Question: Attempting to cutover our EF4 solution to EF CTP5, and ran into a problem.
Here's the relevant portion of the model:

The pertinent relationship:
- A single has
- A single has a
Now, i want to perform the following query:
- Get all Counties in the system, and include all the Cities, and all the State's for those Cities.
In EF4, i would do this:
'''
var query = ctx.Counties.Include("Cities.State");
'''
In EF CTP5, we have a strongly typed Include, which takes an 'Expression<Func<TModel,TProperty>>'.
I can get all the Cities for the County no problem:
'''
var query = ctx.Counties.Include(x => x.Cities);
'''
But how can i get the for those Cities too?
I am using pure POCO's, so 'County.Cities' is an 'ICollection<City>', therefore i cannot do this:
'''
var query = ctx.Counties.Include(x => x.Cities.State)
'''
As 'ICollection<City>' does not have a property called 'State'.
It's almost like i need to use a nested IQueryable.
Any ideas? Do i need to fallback to the magic string Include in this scenario?
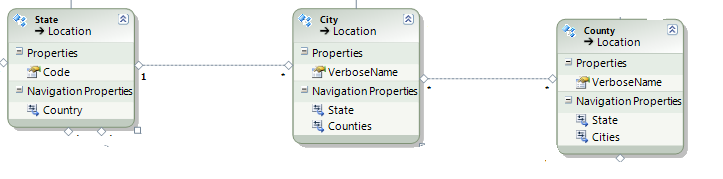
Answer: For that you can use you the method:
'''
var query = ctx.Counties.Include(x => x.Cities.Select(c => c.State))
'''
<URL> you can find another example.